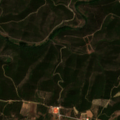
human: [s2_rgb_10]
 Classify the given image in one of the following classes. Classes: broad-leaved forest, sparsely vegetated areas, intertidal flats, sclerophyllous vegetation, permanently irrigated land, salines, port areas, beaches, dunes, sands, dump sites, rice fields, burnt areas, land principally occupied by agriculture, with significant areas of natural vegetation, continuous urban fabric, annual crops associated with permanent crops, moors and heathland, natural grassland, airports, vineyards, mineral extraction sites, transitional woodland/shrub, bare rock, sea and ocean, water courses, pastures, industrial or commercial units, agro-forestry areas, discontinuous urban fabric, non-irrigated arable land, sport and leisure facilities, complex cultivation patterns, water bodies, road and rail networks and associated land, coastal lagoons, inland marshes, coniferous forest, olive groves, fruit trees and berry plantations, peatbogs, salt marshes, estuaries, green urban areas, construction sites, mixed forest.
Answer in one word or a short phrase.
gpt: annual crops associated with permanent crops, moors and heathland, transitional woodland/shrub